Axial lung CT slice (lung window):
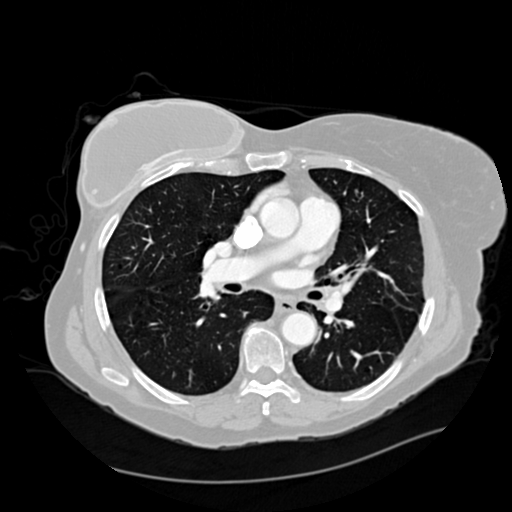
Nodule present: no